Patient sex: M
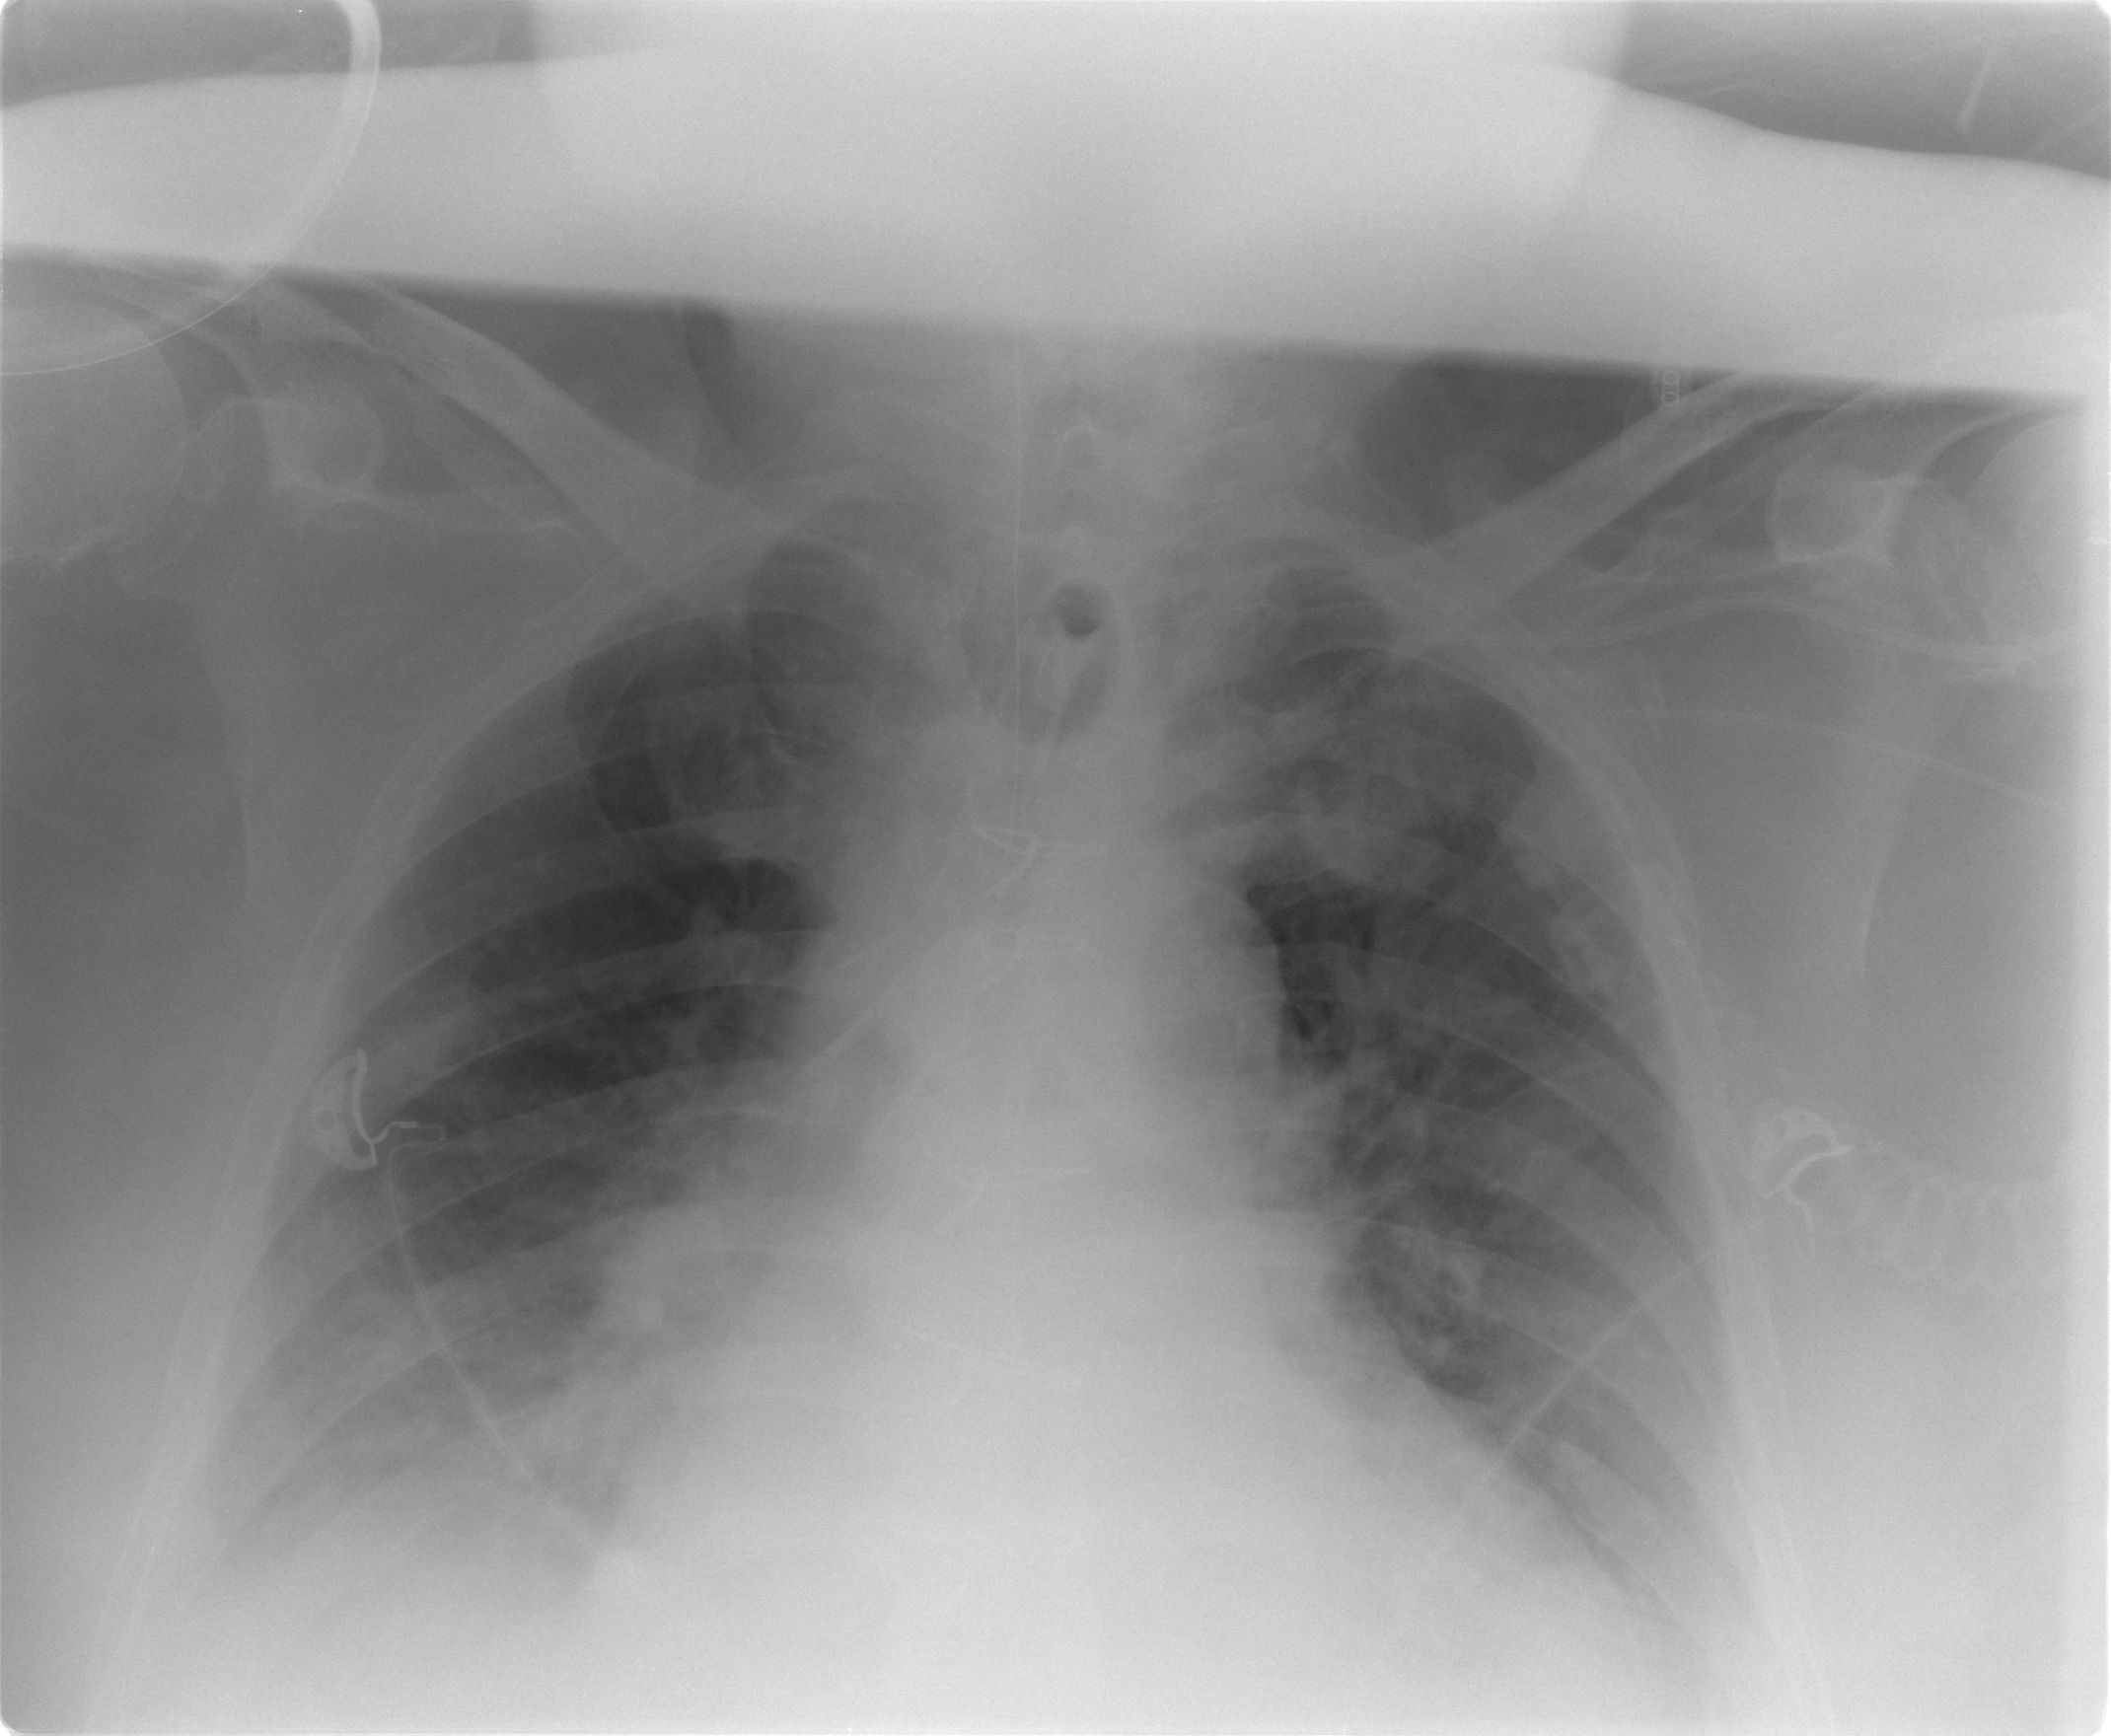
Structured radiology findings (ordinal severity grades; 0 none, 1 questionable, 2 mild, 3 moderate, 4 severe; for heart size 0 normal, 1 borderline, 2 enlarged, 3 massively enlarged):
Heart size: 2
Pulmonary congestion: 2
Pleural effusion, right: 2
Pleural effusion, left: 2
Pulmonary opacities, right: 2
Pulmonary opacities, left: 1
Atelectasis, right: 2
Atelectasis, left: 2